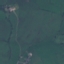
Land use / land cover class: Pasture